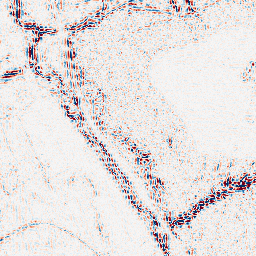
Category: wavelet
Decomposition family: wavelet_dwt
Decomposition parameters: wavelet: coif2
level: 2
Upsampling method: quintic
Upsampling parameters: scale: 4
Upsampling scale: 4